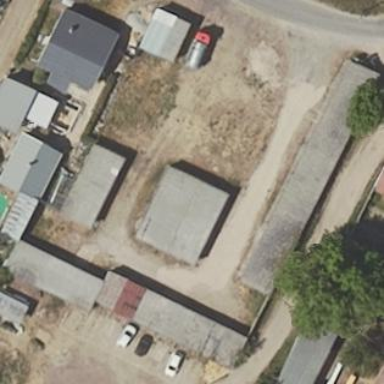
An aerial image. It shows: Area designated for garages.